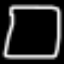
Label: square